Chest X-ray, PA view. Patient: 50 years old, sex F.
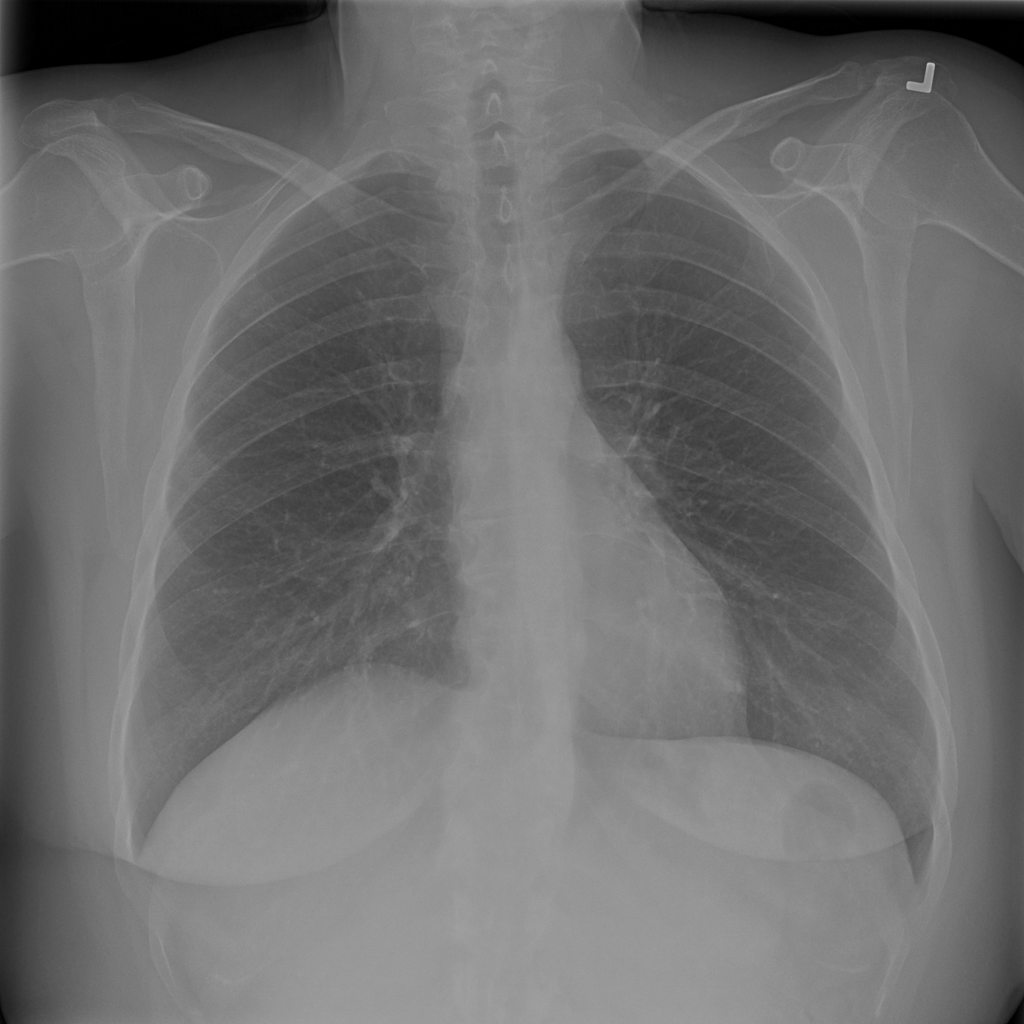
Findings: Infiltration